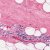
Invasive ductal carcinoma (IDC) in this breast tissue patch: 0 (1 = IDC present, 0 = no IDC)